Field crop: maize
Growth stage: 2
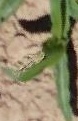
Species: maize